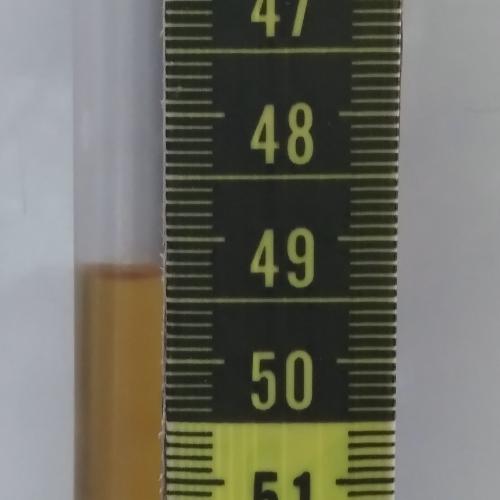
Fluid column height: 49.3 cm